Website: walmart
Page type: account-selection
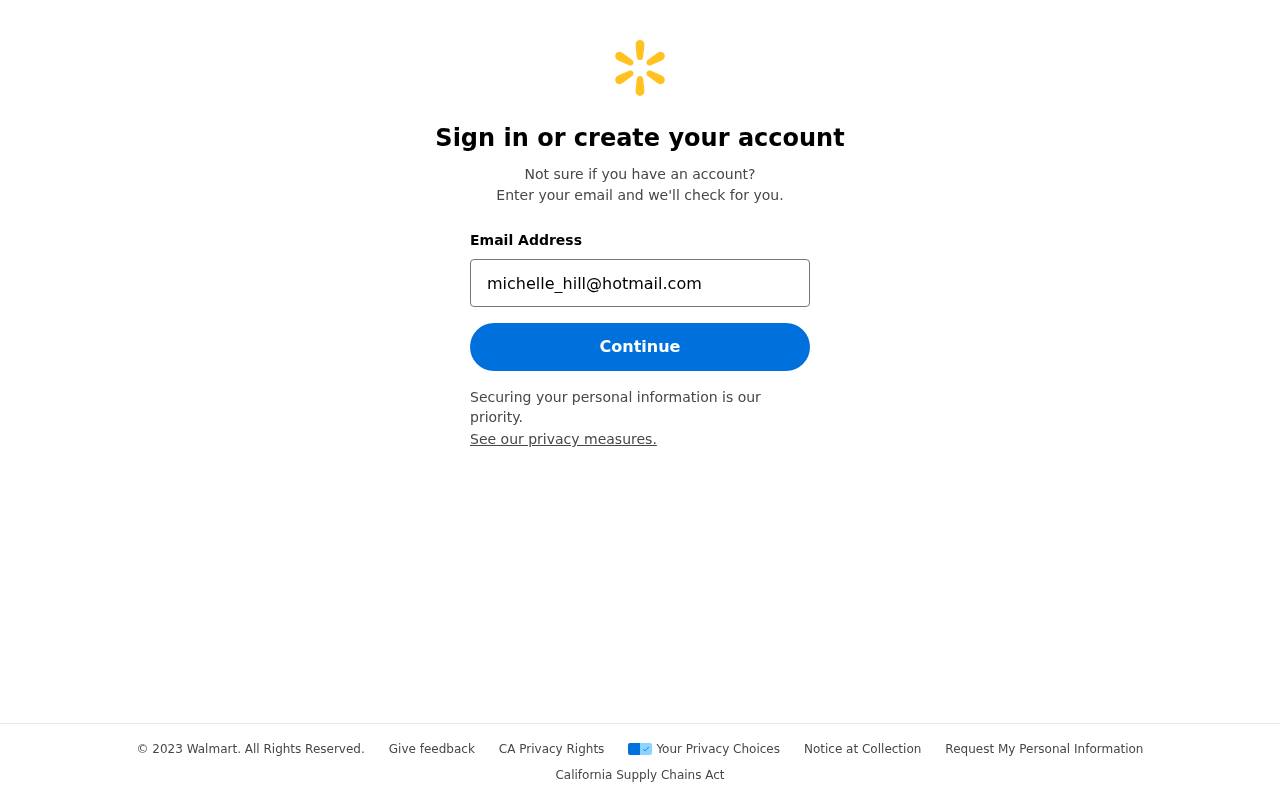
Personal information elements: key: PII_EMAIL
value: michelle_hill@hotmail.com